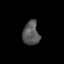
Tissue: prostate
Cell type: Myeloid cells
Senescence score: 0.3457
Nuclear area (px): 386
Mean DAPI intensity: 87.744